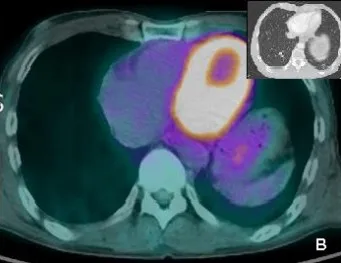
B: PET CT demonstrating no FDG upake in the lung include left lower lobe.
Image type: radiology (pet)